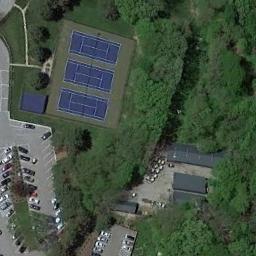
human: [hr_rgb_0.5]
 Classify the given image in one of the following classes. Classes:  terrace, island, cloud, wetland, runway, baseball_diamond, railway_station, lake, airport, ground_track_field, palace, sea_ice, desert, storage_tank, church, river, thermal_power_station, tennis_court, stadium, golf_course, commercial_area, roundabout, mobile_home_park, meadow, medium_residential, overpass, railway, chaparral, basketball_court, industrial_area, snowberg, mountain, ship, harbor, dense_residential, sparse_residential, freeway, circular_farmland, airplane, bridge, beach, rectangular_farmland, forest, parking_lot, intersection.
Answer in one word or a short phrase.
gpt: tennis_court